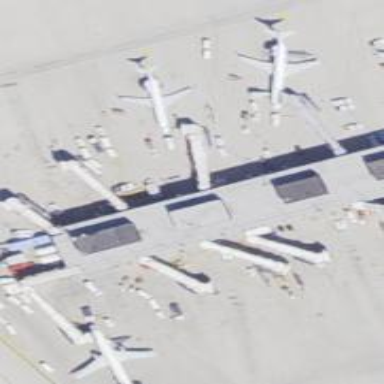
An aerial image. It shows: Information terminal.